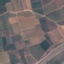
Label: PermanentCrop